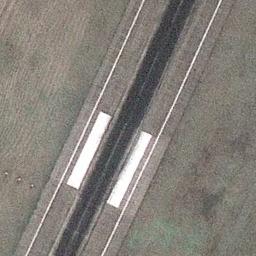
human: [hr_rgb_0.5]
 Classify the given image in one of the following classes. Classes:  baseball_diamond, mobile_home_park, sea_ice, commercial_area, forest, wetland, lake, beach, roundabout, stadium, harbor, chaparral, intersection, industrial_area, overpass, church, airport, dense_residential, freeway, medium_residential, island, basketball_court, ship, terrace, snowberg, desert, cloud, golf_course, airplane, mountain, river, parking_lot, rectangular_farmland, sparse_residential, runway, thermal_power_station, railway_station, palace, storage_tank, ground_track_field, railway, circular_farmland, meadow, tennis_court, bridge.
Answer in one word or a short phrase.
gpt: runway